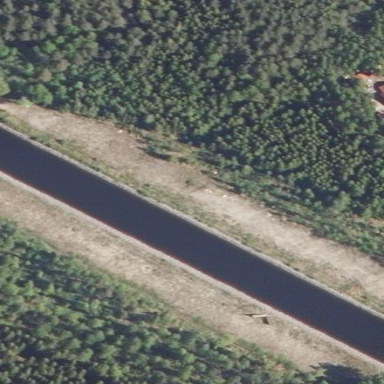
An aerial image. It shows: Canal with water flowing through it.